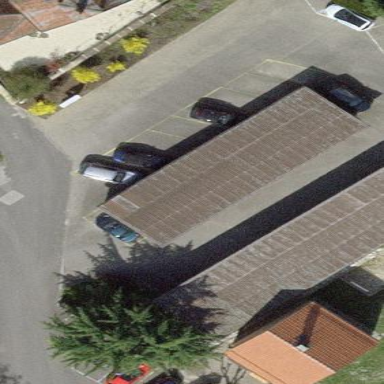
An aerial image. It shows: Group of garages.